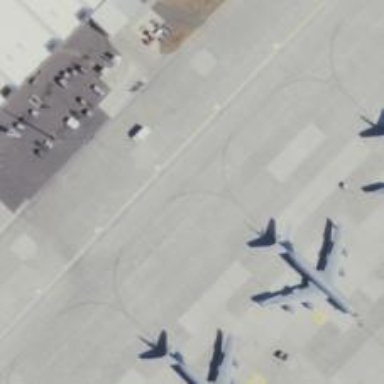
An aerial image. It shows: Image of taxiway at airport.